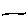
Label: line